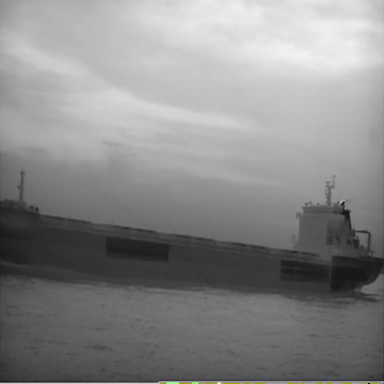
There is a liner in the infrared image.